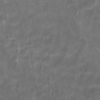
Label: not_dusty